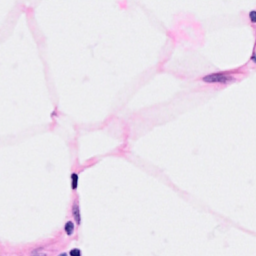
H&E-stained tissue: Breast